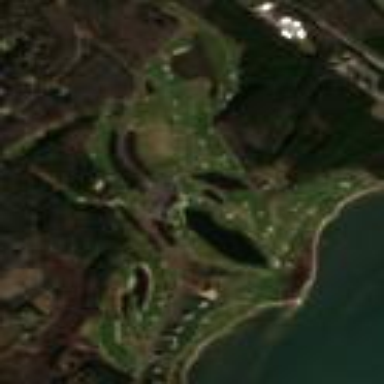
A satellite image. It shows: Golf course surrounded by greenery.